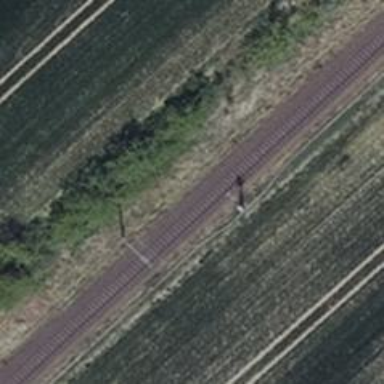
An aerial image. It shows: Signal light at railway crossing.